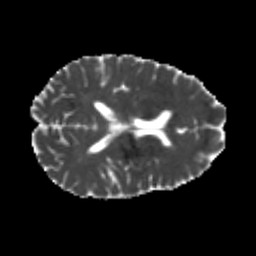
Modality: MD
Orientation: axial
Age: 24
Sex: male
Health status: healthy
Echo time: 0.074 s